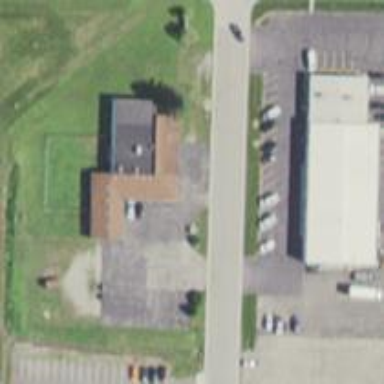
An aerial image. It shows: Veterinary facility.